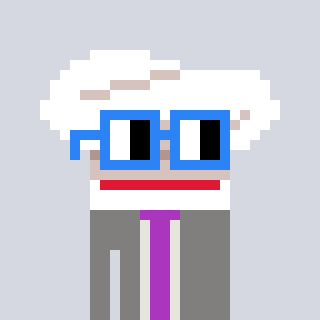
a pixel art character with square blue glasses, a chef hat-shaped head and a bluegrey-colored body on a cool background